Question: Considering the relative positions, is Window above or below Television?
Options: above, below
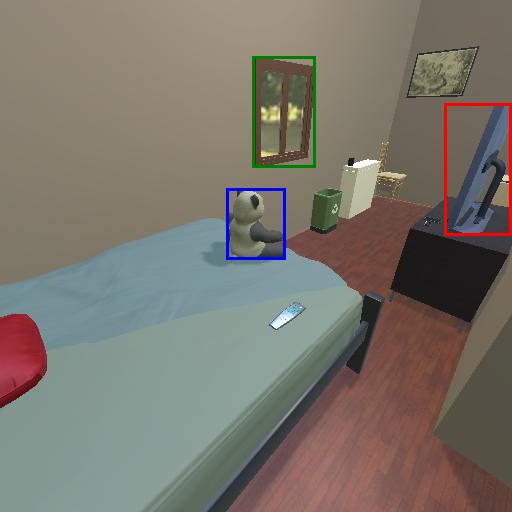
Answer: above